Question: Currently, I am doing a small project in which I need to use Spring Boot and FreeMarker template engine. I have tried different ways but I still cannot return a FreeMarker view from Spring Boot. My project uses Gradle as the build tool, here's what's inside:
'build.gradle:'
'''
plugins {
id 'org.springframework.boot' version '2.3.3.RELEASE'
id 'java'
}
apply plugin: 'io.spring.dependency-management'
sourceCompatibility = 11
repositories {
mavenCentral()
}
sourceSets.main.resources.srcDirs = ["src/resources"]
dependencies {
implementation 'org.springframework.boot:spring-boot-starter'
implementation 'org.springframework.boot:spring-boot-starter-actuator'
compile("org.springframework.boot:spring-boot-starter-web")
implementation 'com.google.code.gson:gson:2.8.5'
implementation 'org.springframework.boot:spring-boot-starter-freemarker'
}
'''
Here is my method which I expect to redirect to the FreeMarker view with a list, instead, when I send a GET request to this URL, I just get the "'index'" string displayed:
'''
@GetMapping(path = "/code/latest")
public String getTop10LatestCode(@ModelAttribute("model") ModelMap model) {
model.addAttribute("codes", codes.subList(Math.max(0, codes.size() - 10), Math.max(codes.size() - 1, 0)));
return "index";
}
'''
Here is my 'application.properties' file:
'''
server.port=8889
management.endpoints.web.exposure.include=*
management.endpoint.shutdown.enabled=true
spring.freemarker.template-loader-path=classpath:/templates/
spring.freemarker.suffix=.ftlh
'''
My FreeMarker view is already under the 'templates' folder inside the 'resources' folder.
Here is my project structure:

Any help would be much appreciated, thanks.
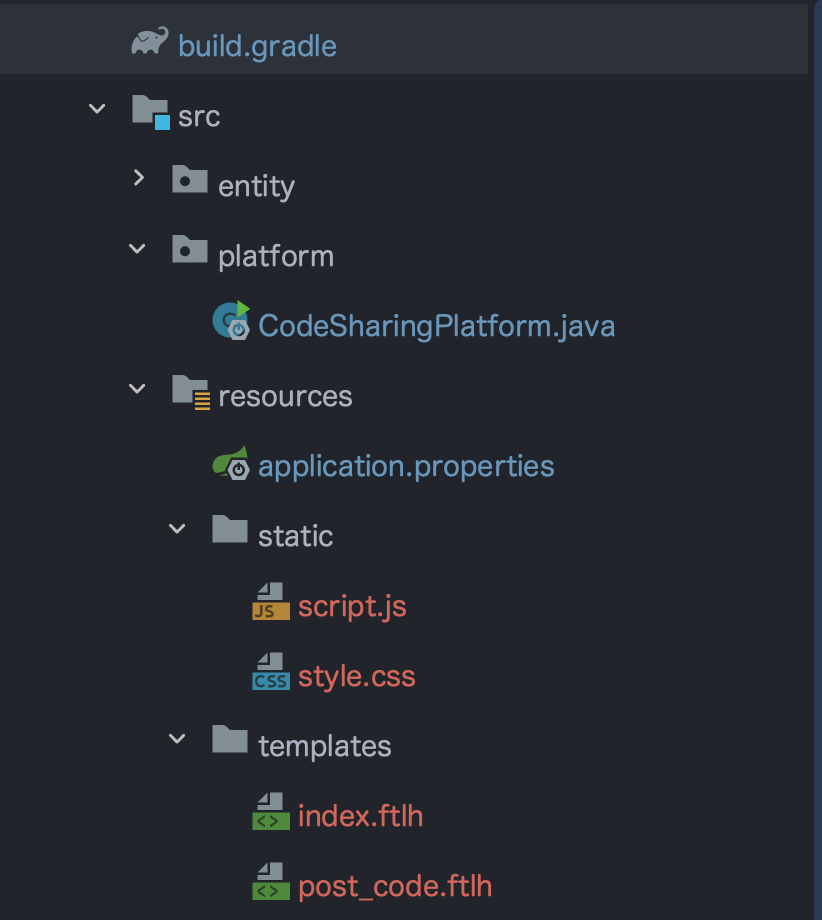
Answer: I have figured it out, my class is annotated with the '@RestController' annotation, which itself is the combination of the '@Controller' and '@ResponseBody' annotations, because each method in my class will have a response body returned, even the one that I posted here, that's why it returns the body, hence returns 'index'. I need to change my '@RestController' to '@Controller' and the problem solved.